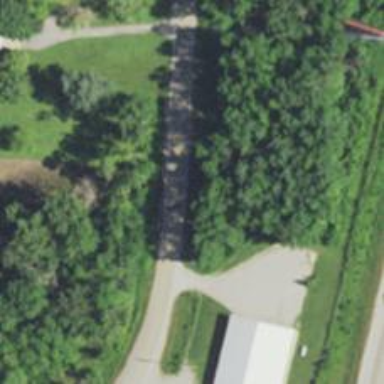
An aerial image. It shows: Culvert tunnel.